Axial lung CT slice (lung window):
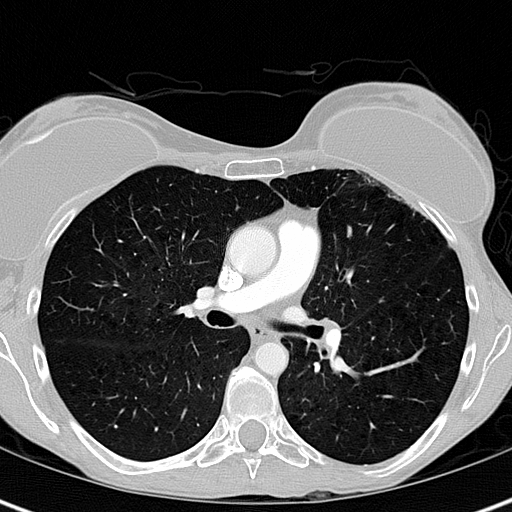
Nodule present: no